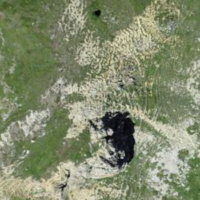
EUNIS habitat code: 26
Species observed at this site:
Rupicapra rupicapra